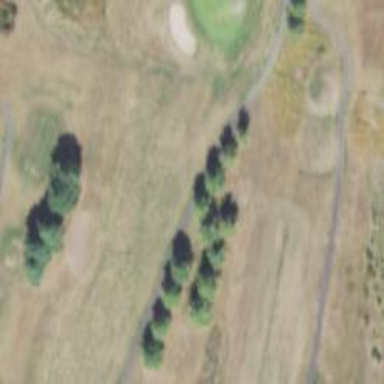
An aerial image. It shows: Golf cartpath that is also road path.